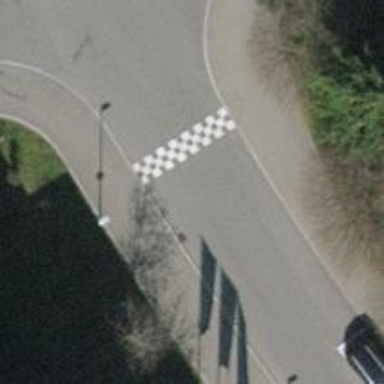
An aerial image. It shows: Traffic calming table.